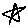
Label: star